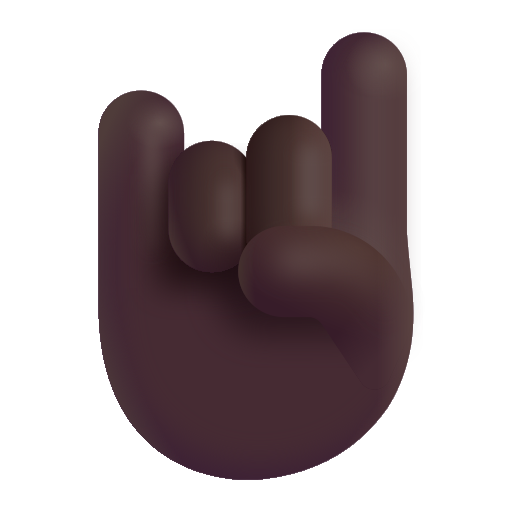
sign of the horns color dark